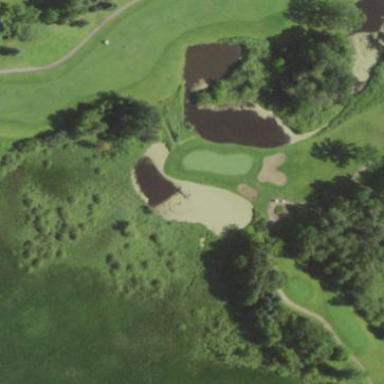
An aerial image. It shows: Water hazard in golf course. The hazard is natural water feature.